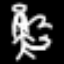
Label: angel